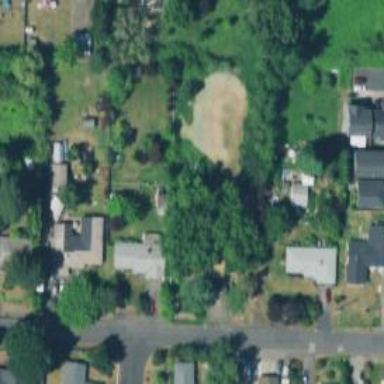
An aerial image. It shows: This residential area consists of single-family homes.